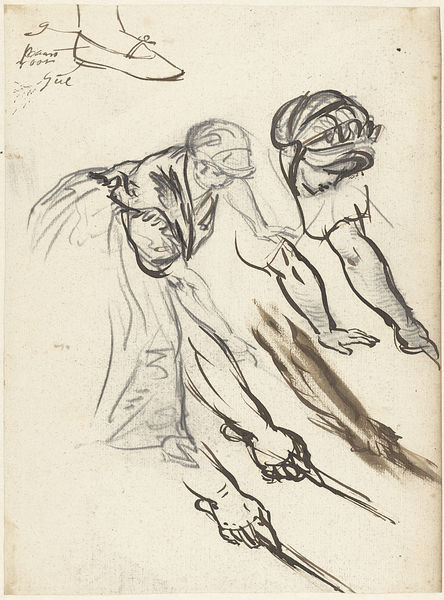
Titel: Studies van een dienstmaagd die de kachel pookt
Künstler: Simon Andreas Krausz
Standort: Amsterdam
Institution: Rijksmuseum
Schlagwörter: hands, hat, women, arm, dress, lady, skirt, woman, maid, hand, girl, head, boy, flat, drawing, shawl, bonnet, chin, fabric, hats, line, sketch, bonett, dirt, arms, pose, plan, detail, foot, shoe, pencil, fingers, slippers, figure, worker, stick, muscle, heads, anatomy, position, sleeves, cleaning, doodle, bonnett, slipper, reaching, wrists, flats, picking, reaping, forearm, laboring, sportsman, muscled, forearms, bonet, i have three arms, crokee